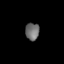
Tissue: lung
Cell type: Endothelial cells
Senescence score: 0.5965
Nuclear area (px): 238
Mean DAPI intensity: 108.328